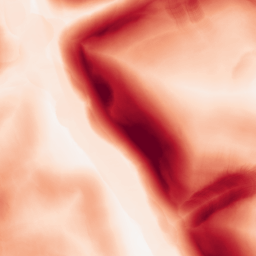
Category: morphological
Decomposition family: morphological_gradient
Decomposition parameters: size: 15
shape: disk
Upsampling method: regularized
Upsampling parameters: scale: 2
lambda_reg: 0.001
Upsampling scale: 2